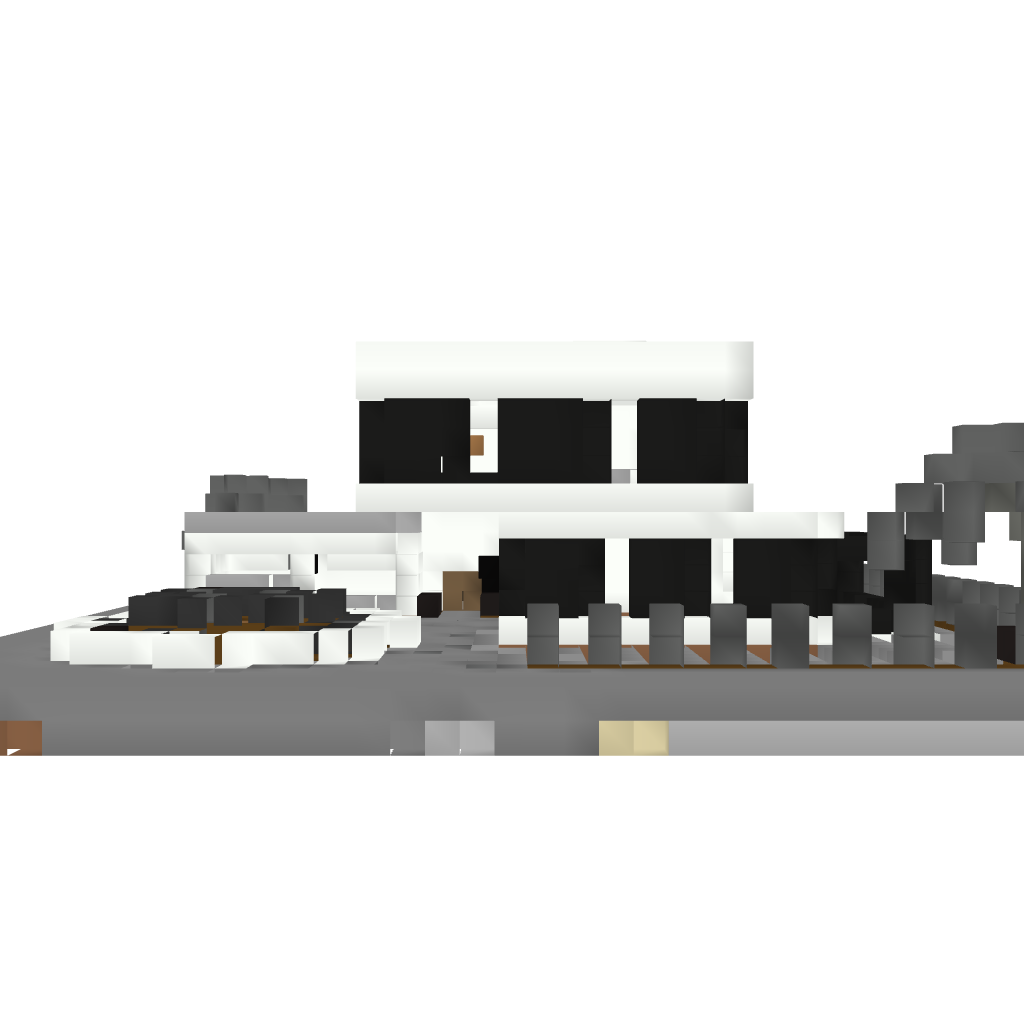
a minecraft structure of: Modern house